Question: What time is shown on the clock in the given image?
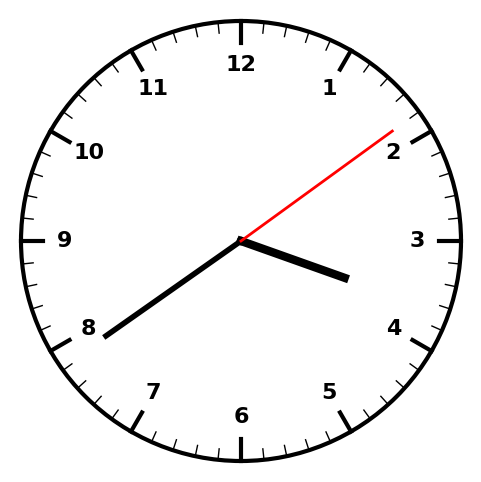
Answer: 03:39:09